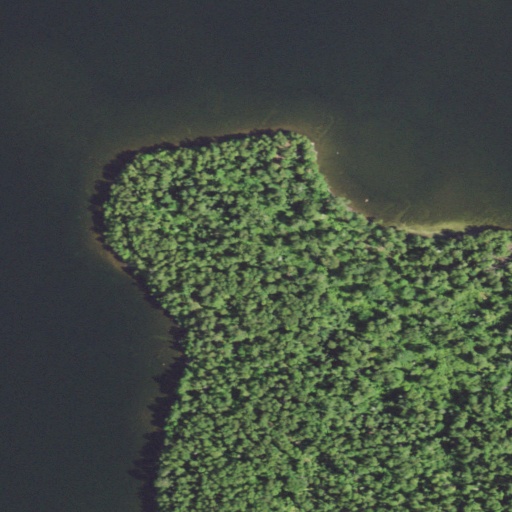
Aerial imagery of cape in Minnesota named Windy Point containing open water and mixed forest